Question: After downloading IE9, I found that running any Silverlight page breaks (only in IE9).
After clicking "yes" to debug, I was amused to see that the Silverlight.js file is choking on some JavaScript that was put in as a hack to work with previous versions of IE.

What would the fastest way to fix this be? Is there an updated Silverlight.js file I can download from somewhere? Should I use a meta tag to tell IE to render as though it were version 7 or 8?
Thanks!
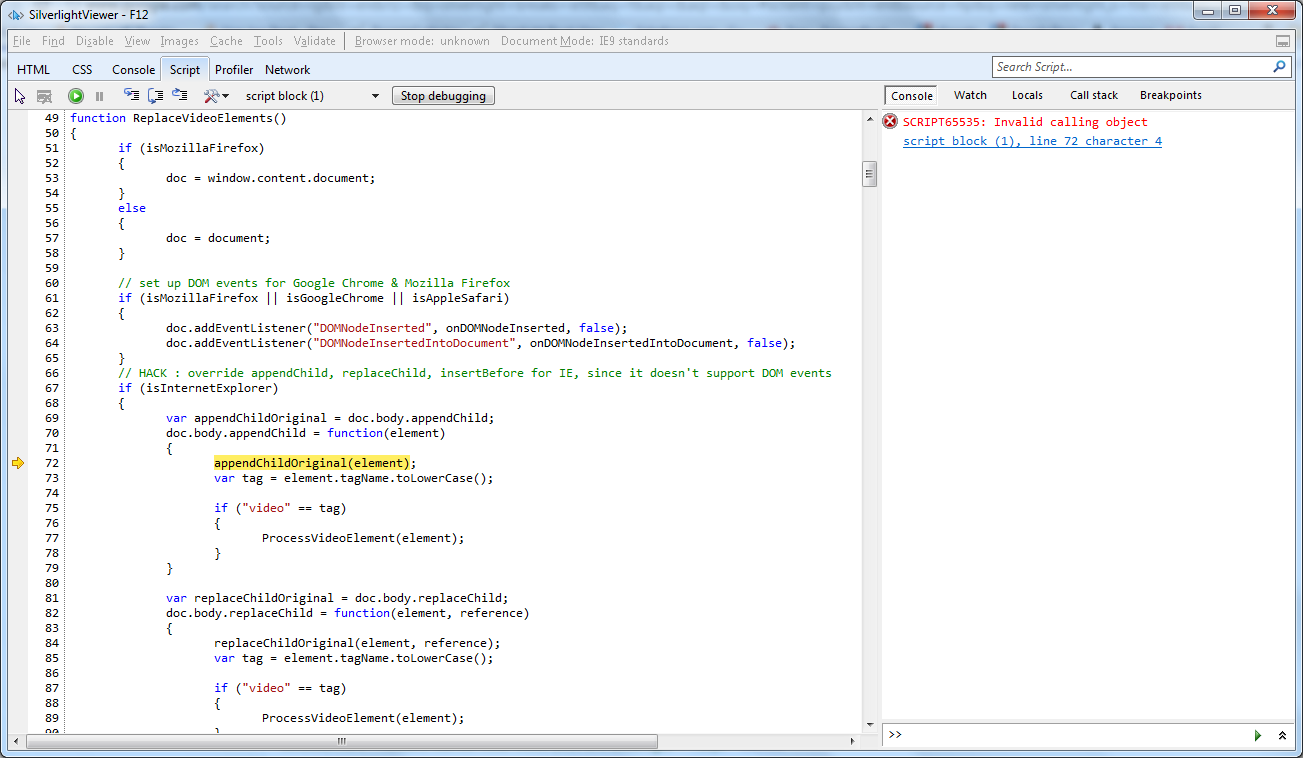
Answer: Silverlight.js is for helping your create object tags programmatically using javascript. It's useful when you don't want to load a silverlight object on page load. I use it in my projects and I don't see any errors with it. If you open up your silverlight.js file, it will have the version number on the first line. Mine says:
'''
//v4.0.50401.0
'''
What is your version?